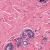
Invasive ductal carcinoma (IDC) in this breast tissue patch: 0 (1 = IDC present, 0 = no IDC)